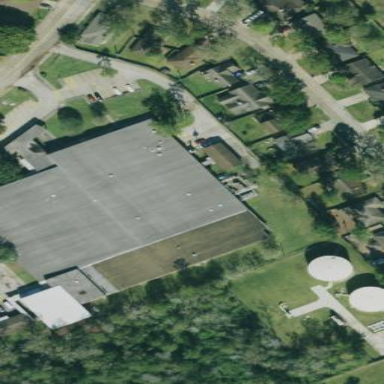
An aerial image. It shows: School building.